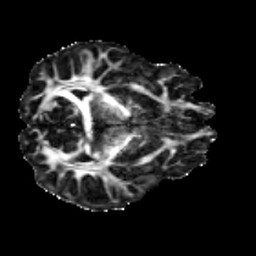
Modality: FA
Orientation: axial
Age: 25
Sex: male
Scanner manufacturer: siemens
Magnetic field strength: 3 T
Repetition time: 3.5 s
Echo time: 0.086 s